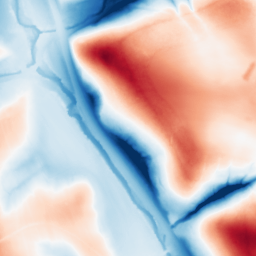
Category: multiscale
Decomposition family: dog_multiscale
Decomposition parameters: sigma_ratio: 2
n_scales: 6
base_sigma: 0.5
Upsampling method: bicubic
Upsampling parameters: scale: 8
Upsampling scale: 8